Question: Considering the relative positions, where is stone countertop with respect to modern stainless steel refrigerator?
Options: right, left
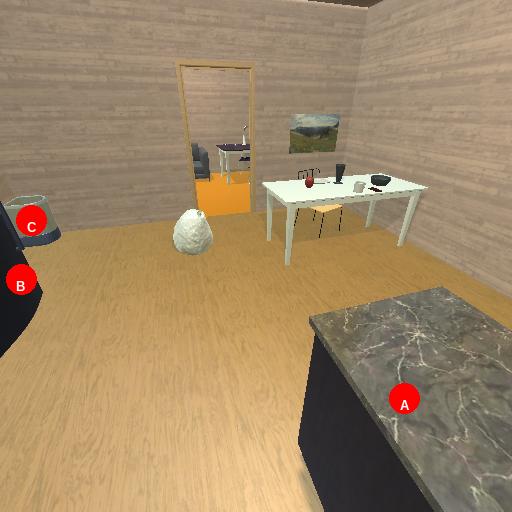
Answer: right